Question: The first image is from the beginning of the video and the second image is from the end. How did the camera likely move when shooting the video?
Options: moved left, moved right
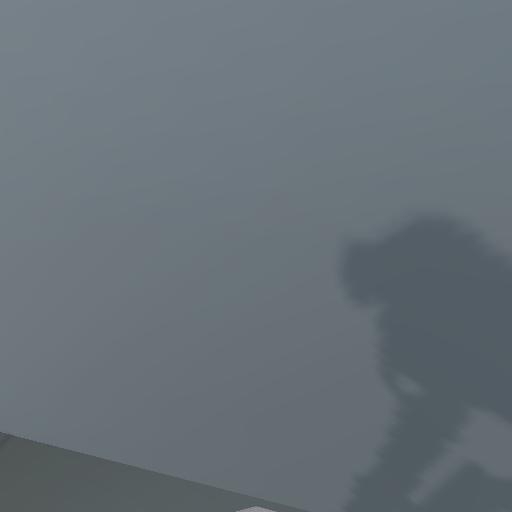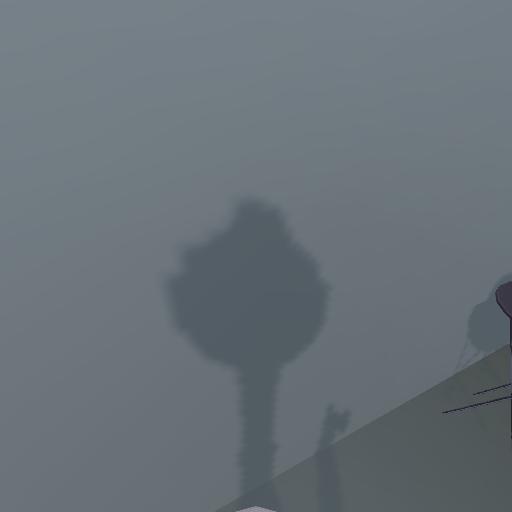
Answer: moved left